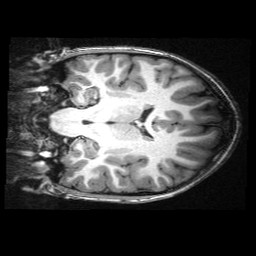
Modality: T1w
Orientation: coronal
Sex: male